【题型】填空题　【知识点】解析几何　【难度】easy
已知抛物线$y^2=8x$的焦点是$F$，点$A(3,2)$，若抛物线上存在一点$M$使得$|MA|+|MF|$最小，则$M$点的横坐标为\underline{\quad\quad}.
【解答】
\vspace{8pt}
\noindent
\textbf{【答案】}$\dfrac{1}{2}$\#\#0.5

\vspace{3pt}
\noindent
\textbf{【分析】}求出抛物线的焦点及准线，利用抛物线定义结合几何图形推理作答.

\vspace{5pt}
\noindent
\textbf{【详解】}抛物线$y^2=8x$的焦点$F(2,0)$，准线$l:x=-2$，显然点$A(3,2)$在抛物线内，过点$A$作$AN\perp l$于点$N$，交抛物线于$M$，连$MF$，如图，

\noindent
在抛物线上取点$M'$，过$M'$作$M'N'\perp l$于$N'$，连接$M'F$,$M'A$,$AN'$，有$|MF|=|MN|$,$|M'F|=|M'N'|$，

\noindent
则有$|M'A|+|M'F|=|M'A|+|M'N'|\geq|AN'|\geq|AN|=|MA|+|MN|=|MA|+|MF|$，当且仅当点$M'$与$M$重合时取等号，

\noindent
因此$(|MA|+|MF|)_{\min}=3-(-2)=5$，此时点$M$的纵坐标为$2$，则其横坐标$x_M=\dfrac{2^2}{8}=\dfrac{1}{2}$，

\noindent
所以$M$点的横坐标为$\dfrac{1}{2}$.

\vspace{5pt}
\noindent
故答案为：$\dfrac{1}{2}$
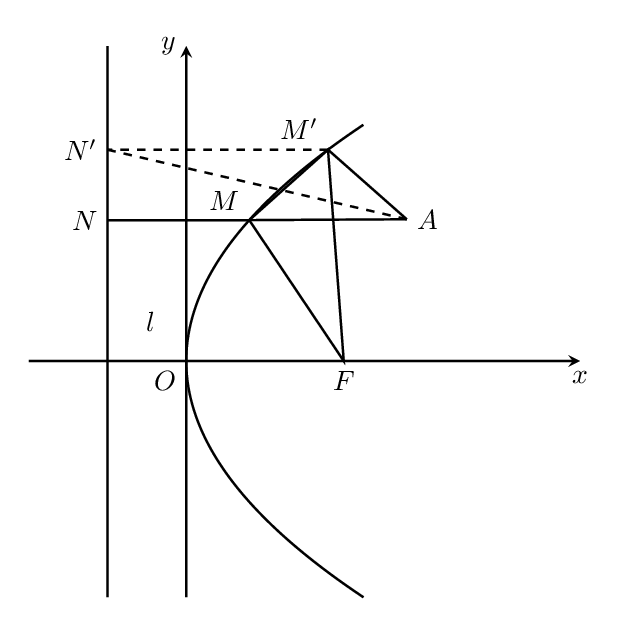